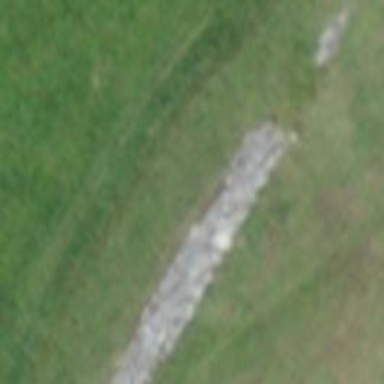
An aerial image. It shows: Retaining wall.